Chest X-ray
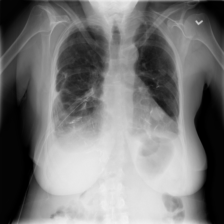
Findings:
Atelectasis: negative
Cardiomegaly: negative
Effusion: negative
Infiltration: negative
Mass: negative
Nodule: positive
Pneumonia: negative
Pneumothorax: negative
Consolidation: negative
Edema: negative
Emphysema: negative
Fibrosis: negative
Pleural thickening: negative
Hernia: negative